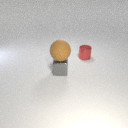
large brown rubber sphere above small gray metal cube